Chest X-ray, AP view. Patient: 57 years old, sex M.
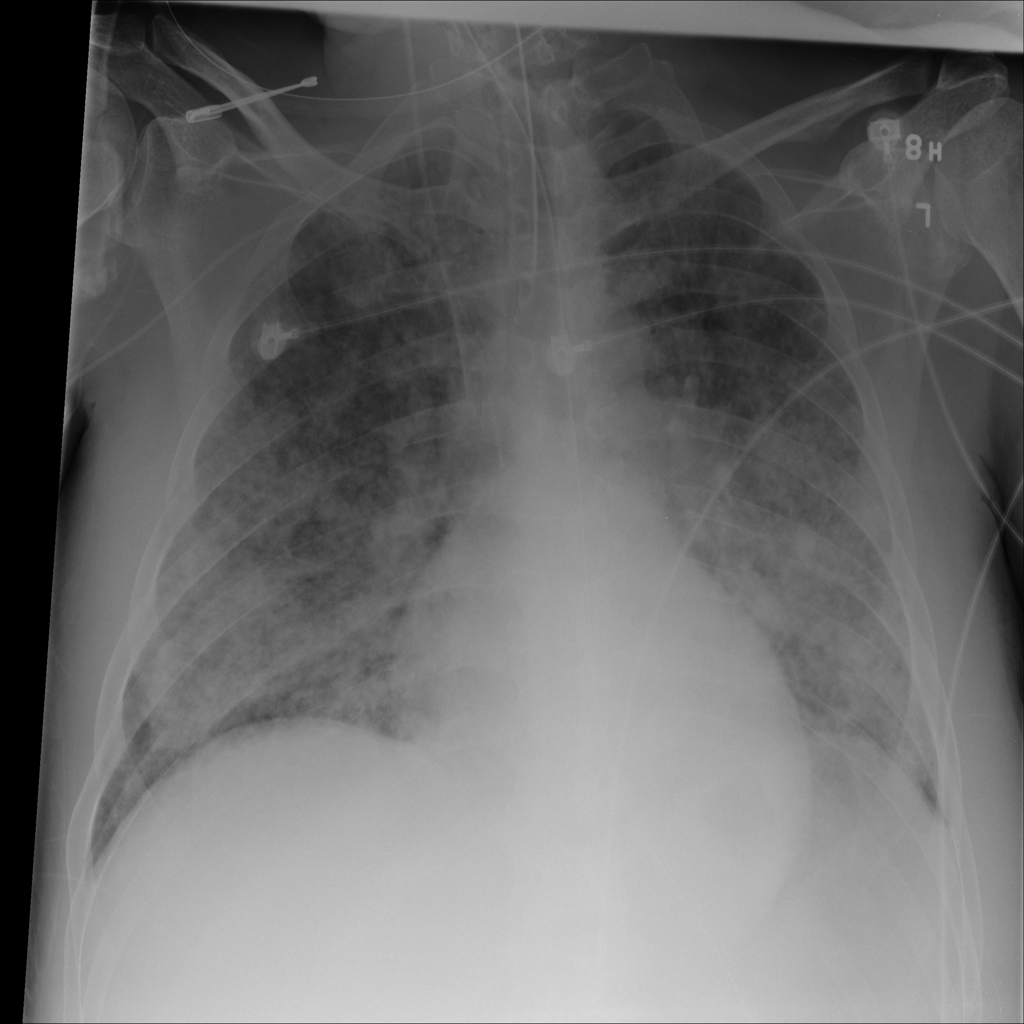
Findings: Infiltration